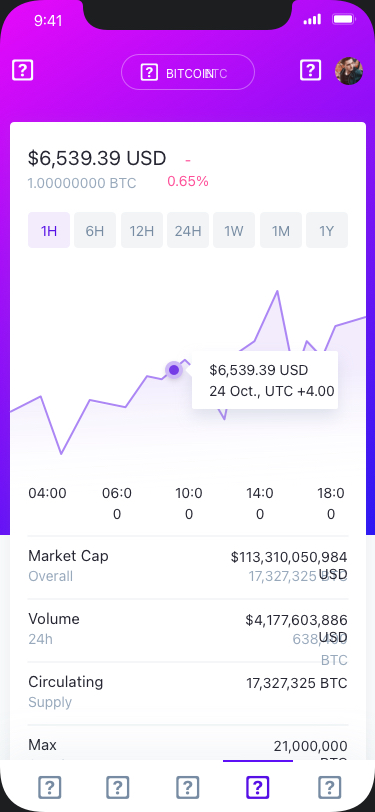
Text in this UI design:
Overall
24h
Supply
Supply
Market Cap
Volume
Circulating
Max
17,327,325 BTC
638,400 BTC
$113,310,050,984 USD
$4,177,603,886 USD
17,327,325 BTC
21,000,000 BTC

$6,539.39 USD
1.00000000 BTC
- 0.65%

04:00
18:00
06:00
10:00
14:00
24 Oct., UTC +4.00
$6,539.39 USD